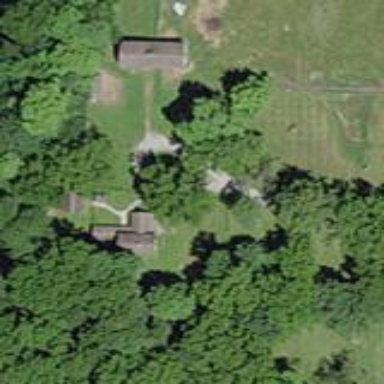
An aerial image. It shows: Historic farm.